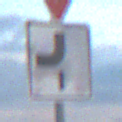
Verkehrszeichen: VerlaufVorfahrtsstrasse7
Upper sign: VorfahrtGewaehren
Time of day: SunriseSunset
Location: Outdoor (Nature)
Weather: PartlyCloudy
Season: NotSpecified
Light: Natural